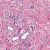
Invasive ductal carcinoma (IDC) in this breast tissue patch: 0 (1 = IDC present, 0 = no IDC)